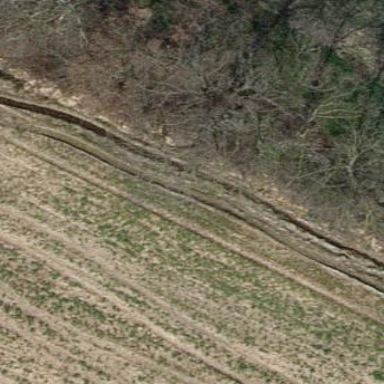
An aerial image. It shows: Forest with deciduous trees.